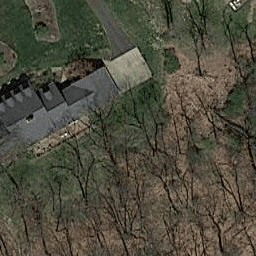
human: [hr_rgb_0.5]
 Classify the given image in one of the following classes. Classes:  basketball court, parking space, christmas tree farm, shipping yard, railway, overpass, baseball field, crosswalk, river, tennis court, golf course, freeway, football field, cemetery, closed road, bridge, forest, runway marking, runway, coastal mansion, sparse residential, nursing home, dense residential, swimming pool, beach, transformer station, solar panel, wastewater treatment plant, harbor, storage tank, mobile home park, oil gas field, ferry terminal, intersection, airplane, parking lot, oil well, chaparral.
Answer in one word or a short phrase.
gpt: sparse residential